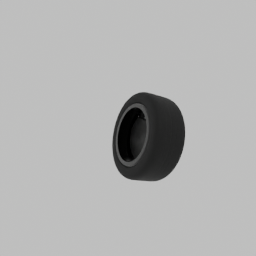
Label: mechanical